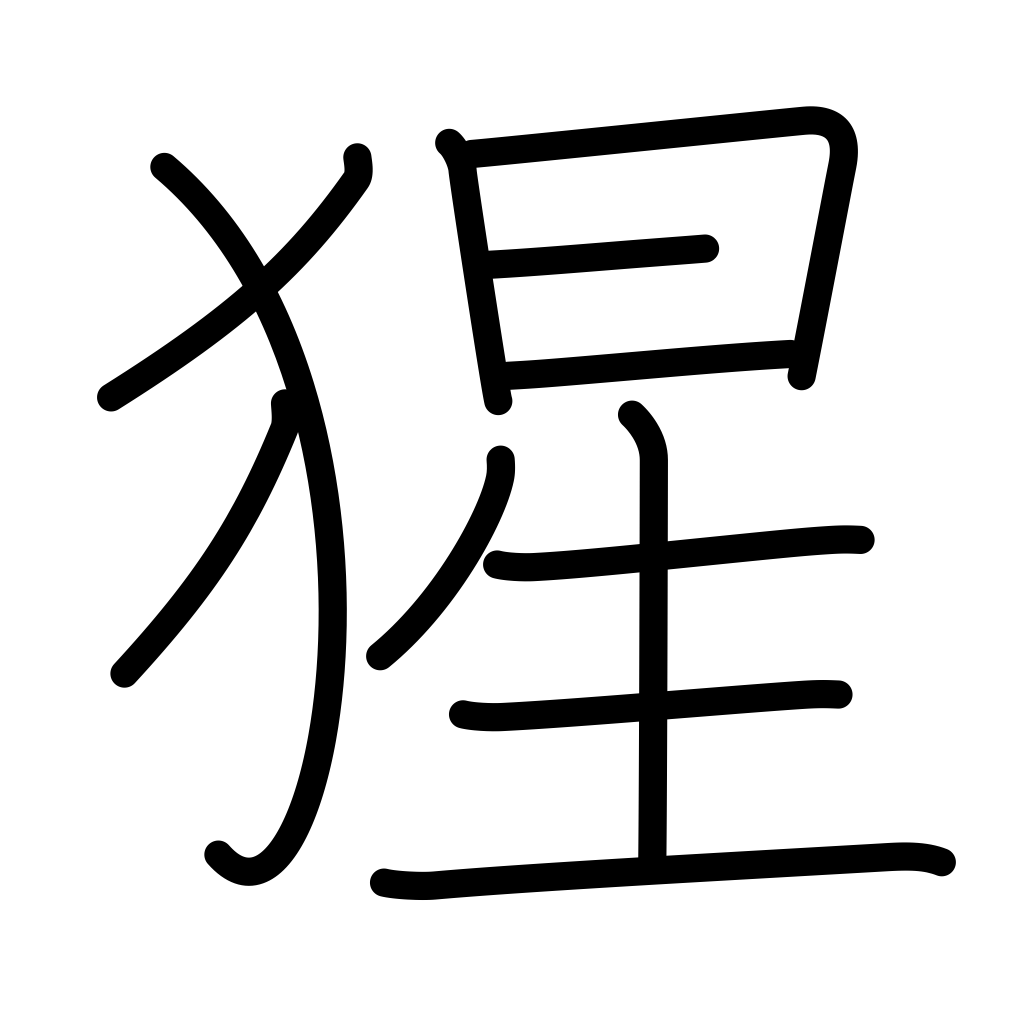
Meaning: orangutan, dark red